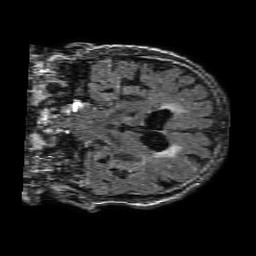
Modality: FLAIR
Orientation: coronal
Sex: male
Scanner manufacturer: philips
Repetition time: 11 s
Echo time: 0.125 s